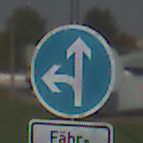
Verkehrszeichen: VorgeschriebeneFahrtrichtungGeradeausOderLinks
Zusatzzeichen unten: SonstigeFahrzeugePersonengruppenFrei4
Umgebung: Outdoor, Special
Tageszeit: MorningAfternoon
Wetter: Clear
Licht: Natural
Jahreszeit: NotSpecified
Kontrast: HighContrast